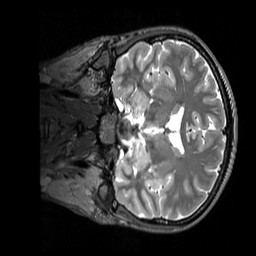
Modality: T2w
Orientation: coronal
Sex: male
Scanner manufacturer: siemens
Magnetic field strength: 3 T
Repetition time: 3.2 s
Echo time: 0.409 s